Question: Here is a simple 'RelativeLayout' with 4 controls arranged in a tabular format.
When displayed, the 'confirmpassword' box is clipped at the bottom. It's as if "'wrap_content'" is not correctly calculating the height of the children. Any ideas?
'''
<RelativeLayout
android:layout_width="match_parent"
android:layout_height="wrap_content" >
<TextView
android:id="@+id/passwordlabel"
android:layout_width="wrap_content"
android:layout_height="wrap_content"
android:layout_alignParentLeft="true"
android:layout_alignParentTop="true"
android:layout_marginTop="34dp"
android:text="Password"
android:textAppearance="?android:attr/textAppearanceMedium" />
<EditText
android:id="@+id/password"
android:layout_width="wrap_content"
android:layout_height="wrap_content"
android:layout_alignBaseline="@id/passwordlabel"
android:layout_alignLeft="@+id/confirmpassword"
android:layout_toRightOf="@id/passwordlabel"
android:ems="10"
android:inputType="textPassword" >
<requestFocus />
</EditText>
<TextView
android:id="@+id/confirmpasslabel"
android:layout_width="wrap_content"
android:layout_height="wrap_content"
android:layout_alignLeft="@id/passwordlabel"
android:layout_below="@id/passwordlabel"
android:text="Confirm Password"
android:layout_marginTop="34dp"
android:textAppearance="?android:attr/textAppearanceMedium" />
<EditText
android:id="@+id/confirmpassword"
android:layout_width="wrap_content"
android:layout_height="wrap_content"
android:layout_alignBaseline="@id/confirmpasslabel"
android:layout_toRightOf="@id/confirmpasslabel"
android:layout_marginLeft="15dp"
android:ems="10"
android:inputType="textPassword" />
</RelativeLayout>
'''
This is what it looks like:

I have tried adding padding and/or margins to both of the bottom controls which has no effect (and strikes me as a hack anyway).
NB:- I had a similar problem <URL> but I'm concerned I'm either doing something completely wrong, or the 'RelativeLayout' has a massive bug which seems under-documented.
Anyone able to shed light on this? TIA!
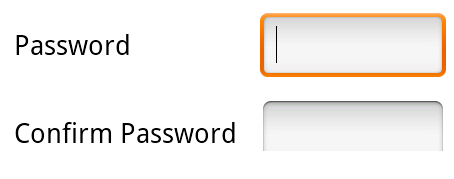
Answer: It does seem like a bit of a bug. I couldn't get it to work properly (without changing it somehow) with a 'RelativeLayout' - something with the margins was throwing it off.
As a workaround, try a 'TableLayout':
'''
<TableLayout
android:layout_width="wrap_content"
android:layout_height="wrap_content">
<TableRow android:layout_marginTop="34dp">
<TextView
android:id="@+id/passwordlabel"
android:text="Password"
android:textAppearance="?android:attr/textAppearanceMedium" />
<EditText
android:id="@+id/password"
android:ems="10"
android:inputType="textPassword" >
<requestFocus />
</EditText>
</TableRow>
<TableRow android:layout_marginTop="34dp">
<TextView
android:id="@+id/confirmpasslabel"
android:text="Confirm Password"
android:textAppearance="?android:attr/textAppearanceMedium" />
<EditText
android:id="@+id/confirmpassword"
android:layout_marginLeft="15dp"
android:ems="10"
android:inputType="textPassword" />
</TableRow>
</TableLayout>
'''